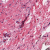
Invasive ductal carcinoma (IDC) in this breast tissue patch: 0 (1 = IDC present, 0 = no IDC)